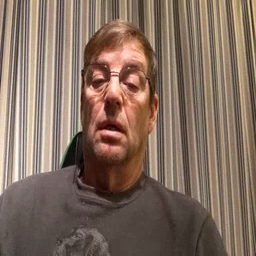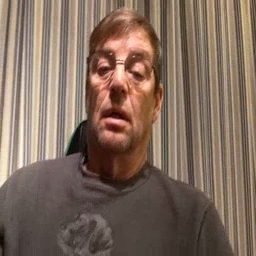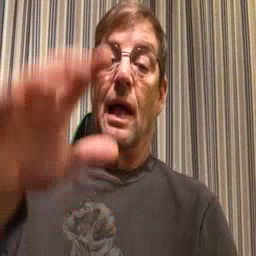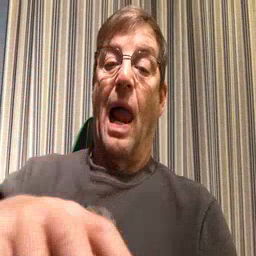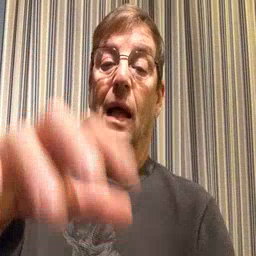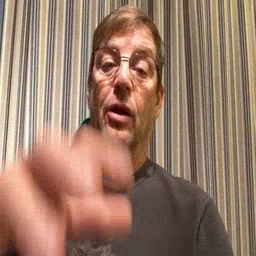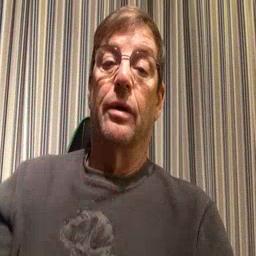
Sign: alligator